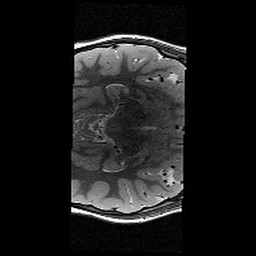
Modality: T2w
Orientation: axial
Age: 9
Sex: female
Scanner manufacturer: siemens
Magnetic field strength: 3 T
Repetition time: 9.23 s
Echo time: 0.067 s